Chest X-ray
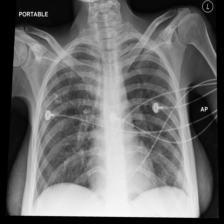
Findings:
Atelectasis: negative
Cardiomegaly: negative
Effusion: negative
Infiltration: positive
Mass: negative
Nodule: negative
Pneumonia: negative
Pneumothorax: negative
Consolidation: negative
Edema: negative
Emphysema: negative
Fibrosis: negative
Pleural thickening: negative
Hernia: negative